Question: I included a navigation controller within a popover. The view includes an image that I would like partially covered. In iOS6 is behind the navigation bar, in ios7 exactly the opposite. Attaching the Screenshot.
Does anyone know why?
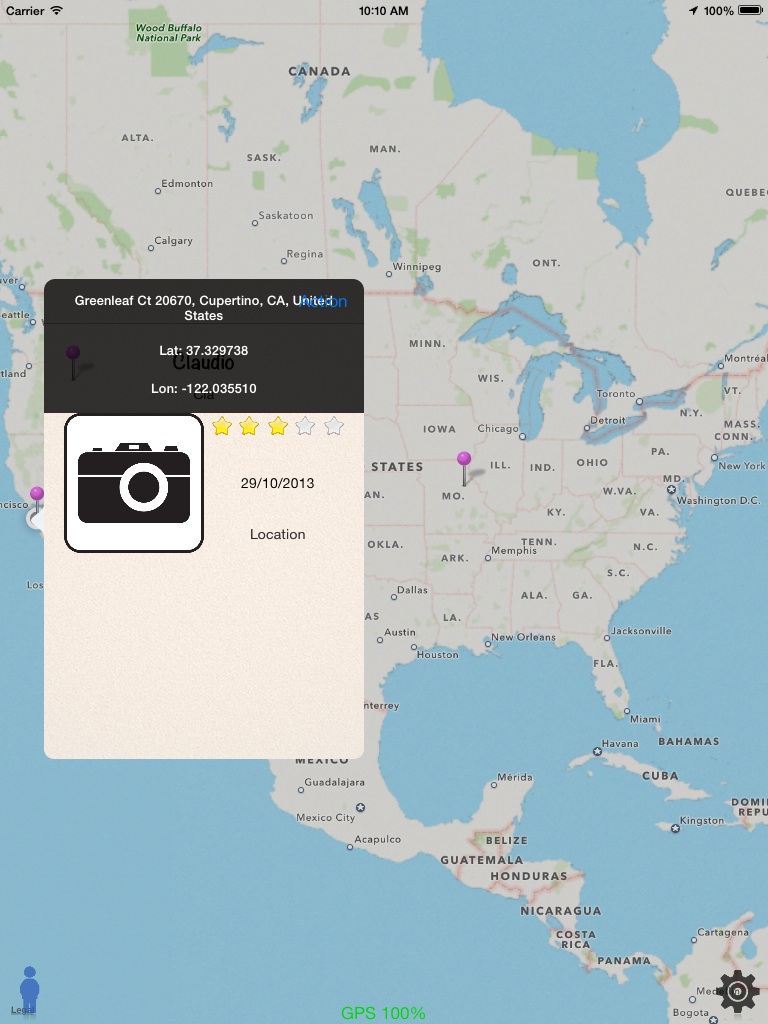
Answer: Use autolayout constraints: <URL>
Or try this (no elegant solution):
'''
NSString *ver = [[UIDevice currentDevice] systemVersion];
float ver_float = [ver floatValue];
if (ver_float >= 7.0f)
{
CGRect frame = self.myView.frame;
frame.origin.y = self.navigationBar.frame.size.height;
[self.myView setFrame:frame]
}
'''